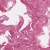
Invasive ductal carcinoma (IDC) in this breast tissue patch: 0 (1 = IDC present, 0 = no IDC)